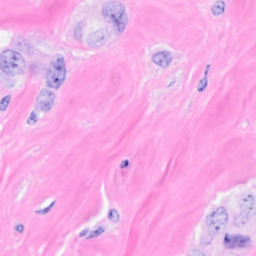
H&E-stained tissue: Breast